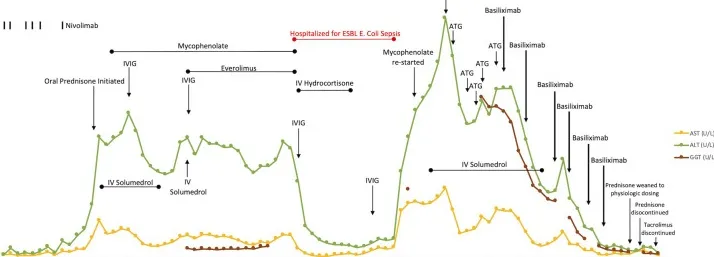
Graphical display of rising AST, ALT, and GGT over time in response to nivolumab therapy, refractory to steroids, mycophenolate, everolimus, IVIG, tacrolimus, rabbit ATG, and IVIG. There is subsequent down trending and persistent suppression of AST, ALT, and GGT following initiation of basiliximab, despite discontinuation of steroids and tacrolimus.
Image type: chart (chart)